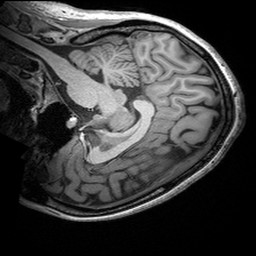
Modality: T1w
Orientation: sagittal
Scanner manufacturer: siemens
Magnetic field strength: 3 T
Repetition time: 2.53 s
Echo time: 0.00299 s